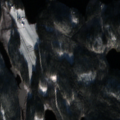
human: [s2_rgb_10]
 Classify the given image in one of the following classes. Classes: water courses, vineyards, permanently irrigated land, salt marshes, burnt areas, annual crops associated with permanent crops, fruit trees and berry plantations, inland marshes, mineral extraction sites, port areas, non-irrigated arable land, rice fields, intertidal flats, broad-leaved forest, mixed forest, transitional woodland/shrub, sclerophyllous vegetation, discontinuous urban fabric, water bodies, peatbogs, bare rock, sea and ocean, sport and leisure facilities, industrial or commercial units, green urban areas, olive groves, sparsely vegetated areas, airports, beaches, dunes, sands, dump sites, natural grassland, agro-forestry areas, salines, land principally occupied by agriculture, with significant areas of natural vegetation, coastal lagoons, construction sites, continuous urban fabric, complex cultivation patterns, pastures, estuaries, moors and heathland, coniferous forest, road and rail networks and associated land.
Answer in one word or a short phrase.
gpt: coniferous forest, water bodies